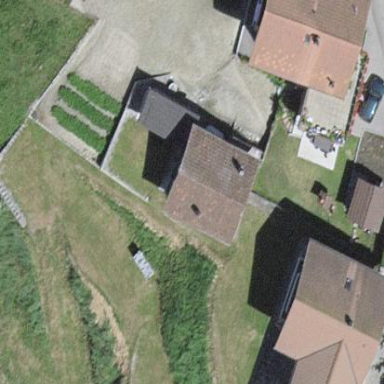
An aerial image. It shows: Simple house.